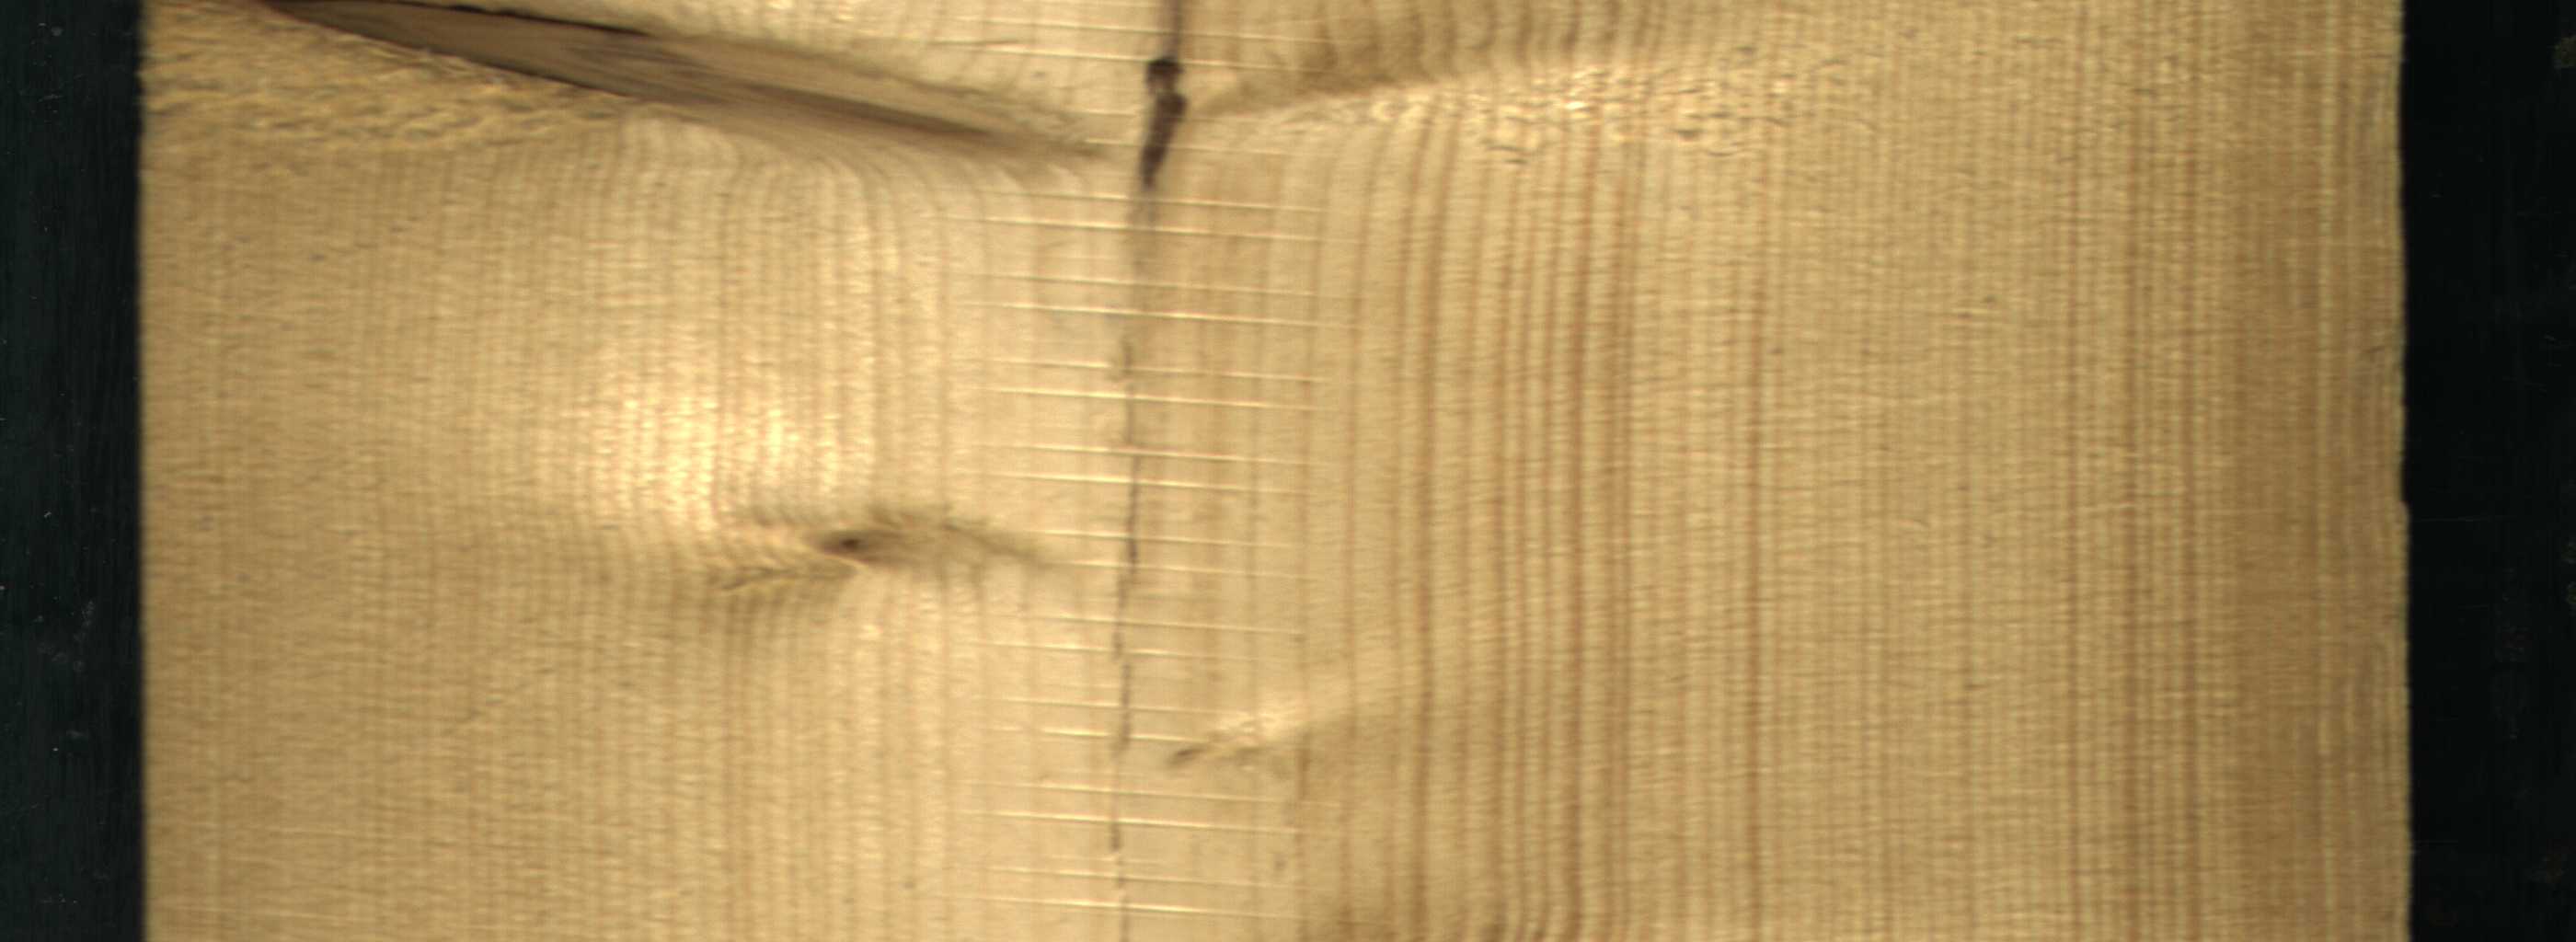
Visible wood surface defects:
Marrow
Crack
Dead_Knot
Live_Knot